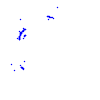
Particle: proton